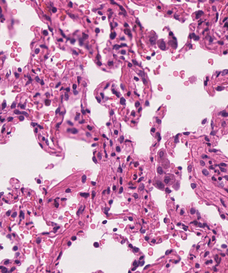
Tumor epithelial tissue: no
Tumor-associated stroma tissue: no
Normal tissue: yes